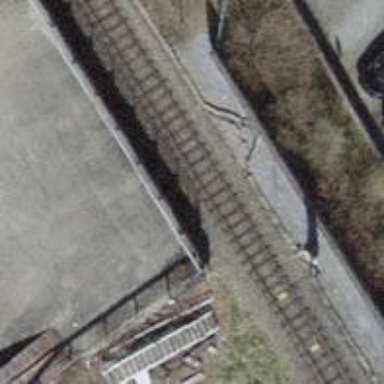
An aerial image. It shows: Narrow-gauge railway with 1 track. The tracks are electrified with contact line.